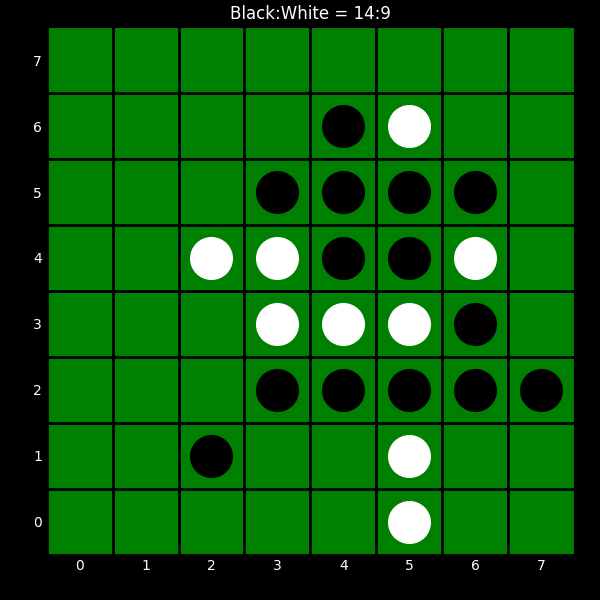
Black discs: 14
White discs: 9